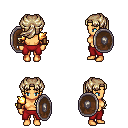
a pixel art fantasy rpg character, female body template, human, tanned skin, gold arm armor, red pants, white blonde princess hairstyle, leather bracers, shield, four views (front, back, left, right), 2x2 character sprite sheet, small pixel art, hard edges, no anti-aliasing